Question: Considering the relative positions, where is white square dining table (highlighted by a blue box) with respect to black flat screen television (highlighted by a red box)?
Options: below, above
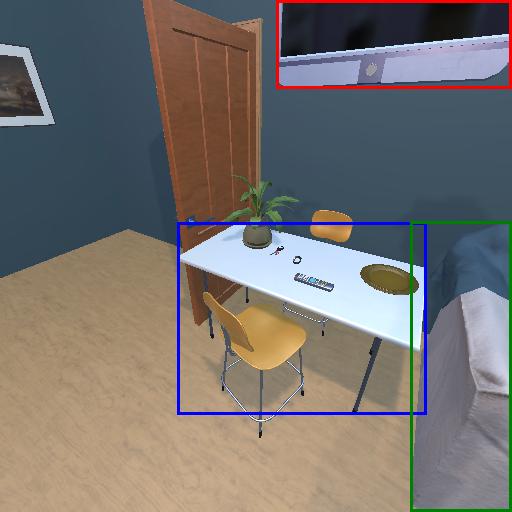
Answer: below